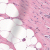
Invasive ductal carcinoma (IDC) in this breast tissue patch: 0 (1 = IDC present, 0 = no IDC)